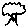
Label: tree